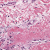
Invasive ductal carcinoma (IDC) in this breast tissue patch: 0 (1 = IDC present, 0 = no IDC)